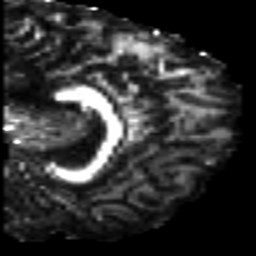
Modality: FA
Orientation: sagittal
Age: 18
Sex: male
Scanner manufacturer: siemens
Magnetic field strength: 3 T
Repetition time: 7 s
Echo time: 0.0926 s